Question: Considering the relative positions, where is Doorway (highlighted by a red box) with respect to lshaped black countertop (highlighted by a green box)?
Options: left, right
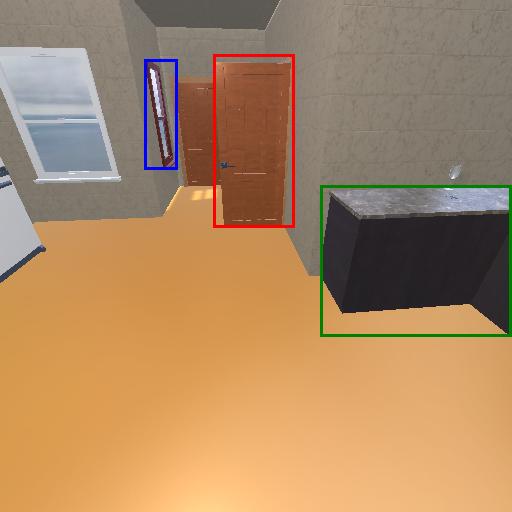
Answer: left